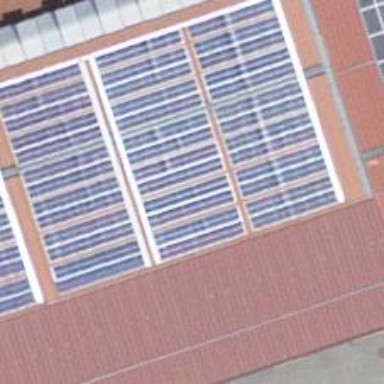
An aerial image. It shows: Solar power generator utilizing photovoltaic technology with solar photovoltaic panels.